Question: I'm an absolute R beginner here working on a Master's project.
I have a data.frame that contains information on trotting horses (their wins, earnings, time records and such). The data is organised in a way that every row contains information for a specific year the horse competed and including a first row for each horse of "Total", so there's a summary for every variable for it's total competing life. It looks like this:

I created a new variable with their age using the age_calc function in the 'eeptools' package:
'''
travdata$Age<-age_calc(as.Date(travdata$Birth.date), enddate=as.Date("2016-12-31"),
units="years")
'''
With no problems. What I'm trying to figure out is if there is any way I can calculate the age of the horses for each specific year I have info on them-that is, the "Total" row would have their age up until 2016-12-31, for the year 2015 it would have their age at that time and so on. I've been trying to include if statements in age_calc but it won't work and I'm really at a loss on how best to do this.
Any literature or help you could point me to would be much, much appreciated.
# MWE
'''
travdata <- data.frame(
"Id.Number"=c(rep("1938-98",3),rep("1803-97",7),rep("1221-03",4)),
"Name"=c(rep("Muuttuva",3),rep("Pelson Poika",7),rep("Muusan Muisto",4)),
"Sex"=c(rep("Mare",3),rep("Gelding",7),rep("Gelding",4)),
"Birth.year"=c(rep(1998,3),rep(1997,7),rep(2003,4)),
"Birth.date"=c(rep("1998-07-01",3),rep("1997-07-14",7),rep("2003-05-07",4)),
"Competition.year" = c("Total",2005,2004,"Total",2003,2004,2006,2005,2002,2001,2008,2010,"Total",2009),
"starts"=c(20,11,9,44,21,6,7,5,3,2,1,1,4,2),
"X1st.placements"=c(0,0,0,3,3,0,0,0,0,0,0,0,0,0),
"X2nd.placements"=c(2,2,0,1,0,1,0,0,0,0,0,0,0,0),
"X3rd.placements"=c(2,2,0,1,1,0,0,0,0,0,0,0,0,0),
"Earnings.euro"=c(1525,1425,100,2078,1498,580,0,0,0,0,0,0,10,10)
)
'''
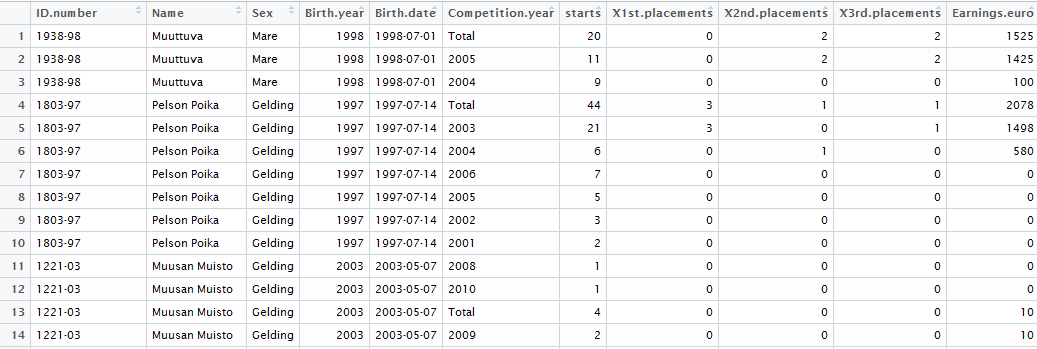
Answer: The trick is to filter out the "Total" rows and specify a format for the 'as.Date()' function
'''
library(eeptools)
travdata <- data.frame(
"Id.Number"=c(rep("1938-98",3),rep("1803-97",7),rep("1221-03",4)),
"Name"=c(rep("Muuttuva",3),rep("Pelson Poika",7),rep("Muusan Muisto",4)),
"Sex"=c(rep("Mare",3),rep("Gelding",7),rep("Gelding",4)),
"Birth.year"=c(rep(1998,3),rep(1997,7),rep(2003,4)),
"Birth.date"=c(rep("1998-07-01",3),rep("1997-07-14",7),rep("2003-05-07",4)),
"Competition.year" = c("Total",2005,2004,"Total",2003,2004,2006,2005,2002,2001,2008,2010,"Total",2009),
"starts"=c(20,11,9,44,21,6,7,5,3,2,1,1,4,2),
"X1st.placements"=c(0,0,0,3,3,0,0,0,0,0,0,0,0,0),
"X2nd.placements"=c(2,2,0,1,0,1,0,0,0,0,0,0,0,0),
"X3rd.placements"=c(2,2,0,1,1,0,0,0,0,0,0,0,0,0),
"Earnings.euro"=c(1525,1425,100,2078,1498,580,0,0,0,0,0,0,10,10)
)
travdata$Age<-age_calc(as.Date(travdata$Birth.date),
enddate=as.Date("2016-12-31"), units="years")
competitions <- travdata[travdata$Competition.year!="Total",]
competitions$Competition.age<-age_calc(
as.Date(competitions$Birth.date),
enddate=as.Date(competitions$Competition.year, format="%Y"),
units="years",F)
'''